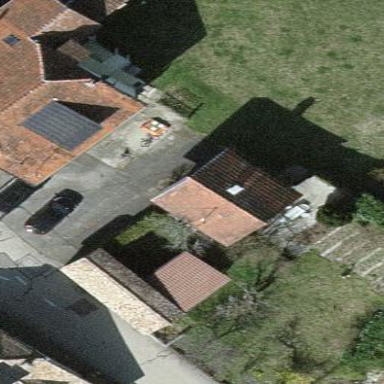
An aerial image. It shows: Simple and straightforward house.